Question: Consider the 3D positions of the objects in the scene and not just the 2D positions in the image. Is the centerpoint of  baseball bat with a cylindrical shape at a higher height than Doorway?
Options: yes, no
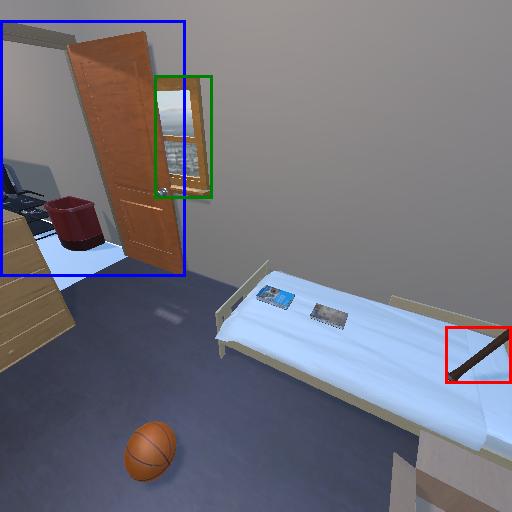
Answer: yes